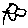
Label: flower